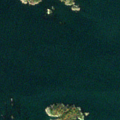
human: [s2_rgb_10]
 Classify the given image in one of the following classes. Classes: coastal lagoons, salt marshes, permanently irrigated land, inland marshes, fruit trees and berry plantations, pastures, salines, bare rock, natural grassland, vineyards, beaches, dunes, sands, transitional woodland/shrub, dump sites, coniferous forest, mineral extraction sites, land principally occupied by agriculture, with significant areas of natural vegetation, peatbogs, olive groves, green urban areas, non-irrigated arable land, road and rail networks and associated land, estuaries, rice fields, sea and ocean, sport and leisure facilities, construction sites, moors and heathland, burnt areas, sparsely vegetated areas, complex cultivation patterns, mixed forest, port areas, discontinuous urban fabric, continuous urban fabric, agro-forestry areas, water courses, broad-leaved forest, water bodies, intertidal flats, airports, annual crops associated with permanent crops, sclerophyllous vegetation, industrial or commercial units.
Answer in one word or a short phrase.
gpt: sea and ocean